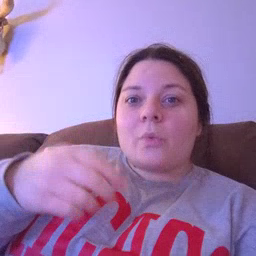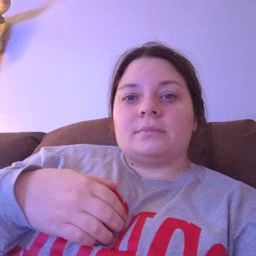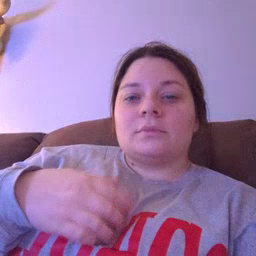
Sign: go